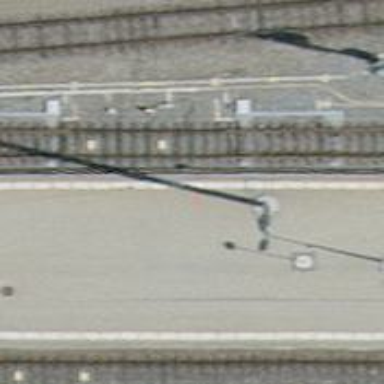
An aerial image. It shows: Railway switch with the turnout side on the left.